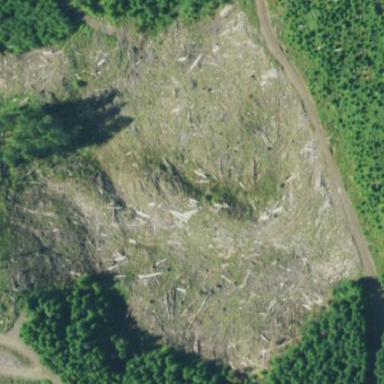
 likely man-made clearing in the landscape."